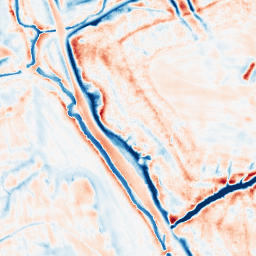
Category: edge_preserving
Decomposition family: bilateral
Decomposition parameters: d: 21
sigma_color: 75
sigma_space: 50
Upsampling method: bicubic_3x
Upsampling parameters: scale: 3
Upsampling scale: 3